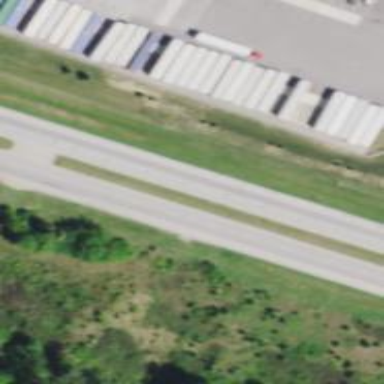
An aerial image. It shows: Trunk highway.